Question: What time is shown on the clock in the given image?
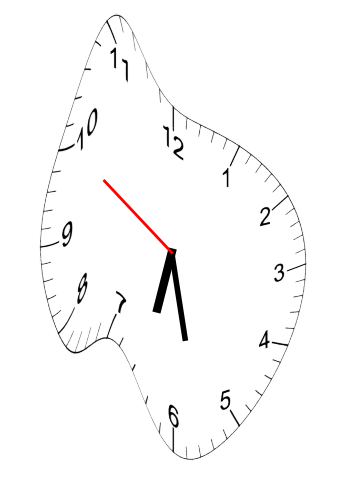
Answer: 06:27:50